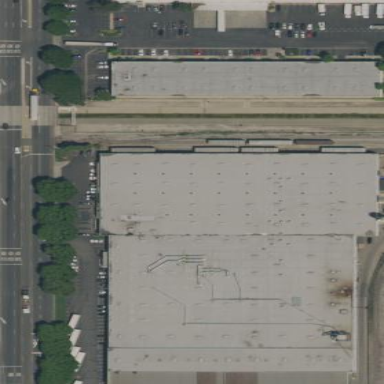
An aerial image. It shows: Warehouse.